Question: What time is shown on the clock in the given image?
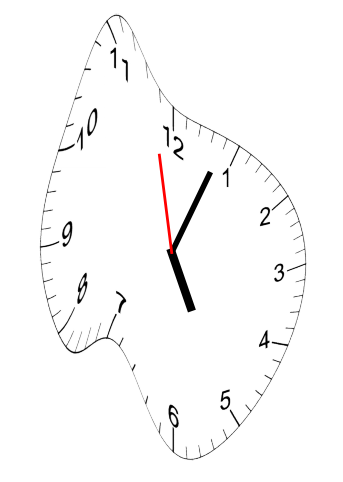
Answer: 05:03:58